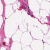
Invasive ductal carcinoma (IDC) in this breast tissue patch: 0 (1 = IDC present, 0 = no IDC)